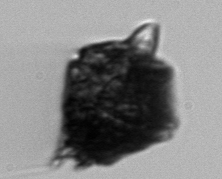
Label: Gonyaulax